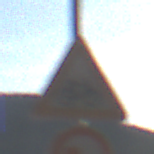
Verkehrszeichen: RadverkehrLinks
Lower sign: UeberholverbotKraftfahrzeuge
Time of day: SunriseSunset
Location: Outdoor (Nature)
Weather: Clear
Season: NotSpecified
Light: Natural